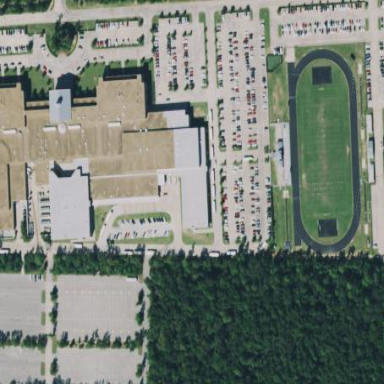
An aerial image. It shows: School.